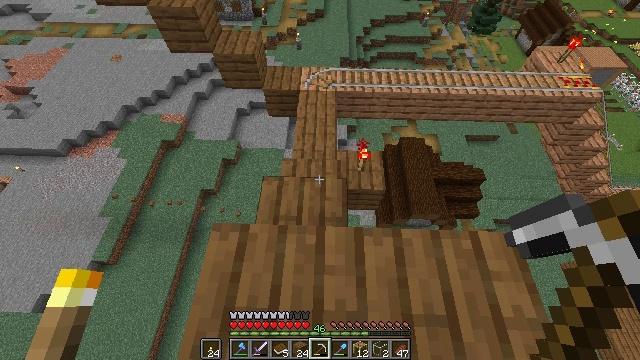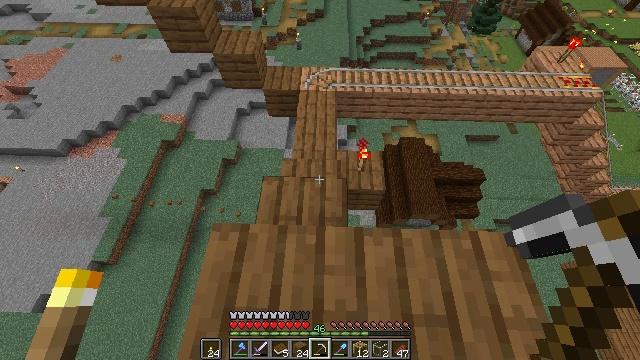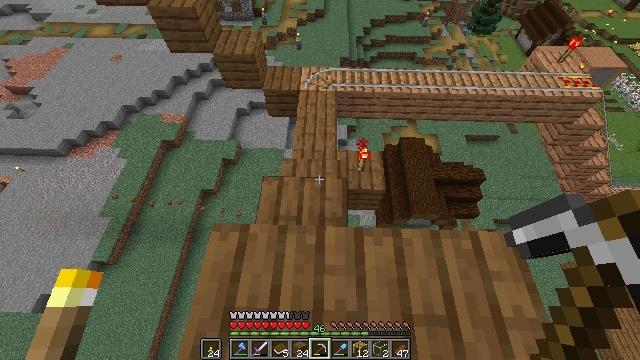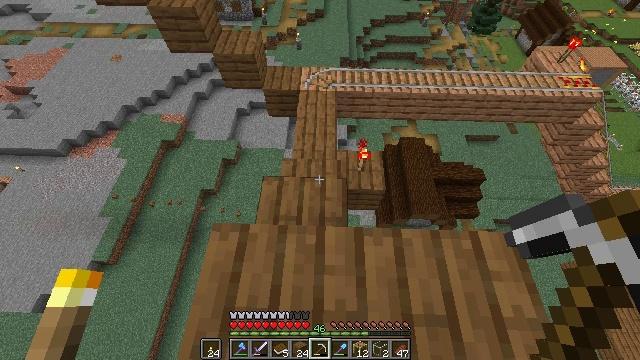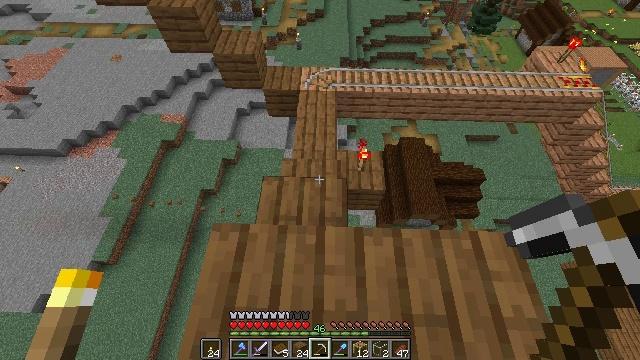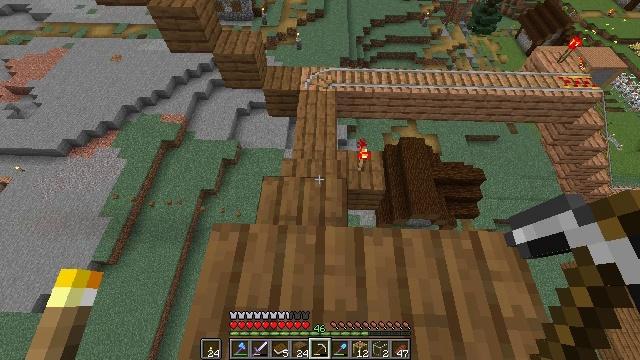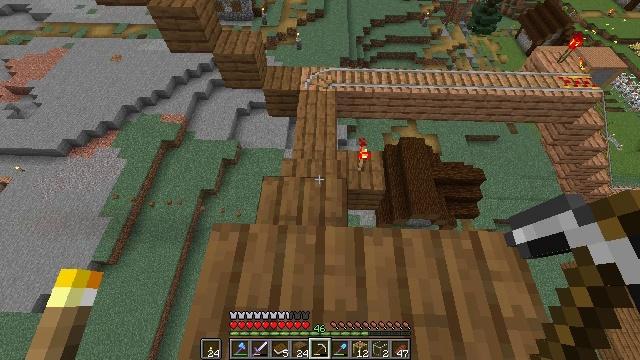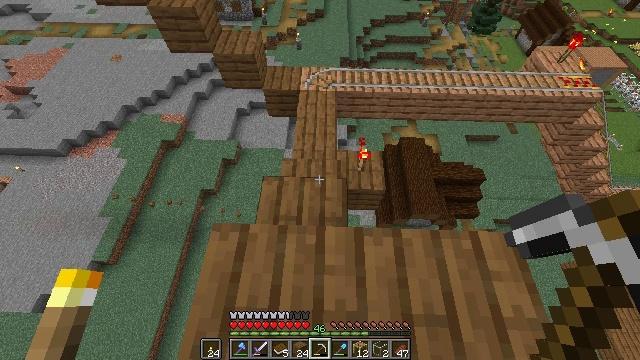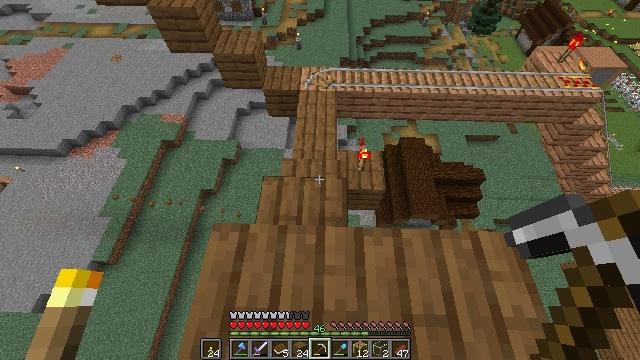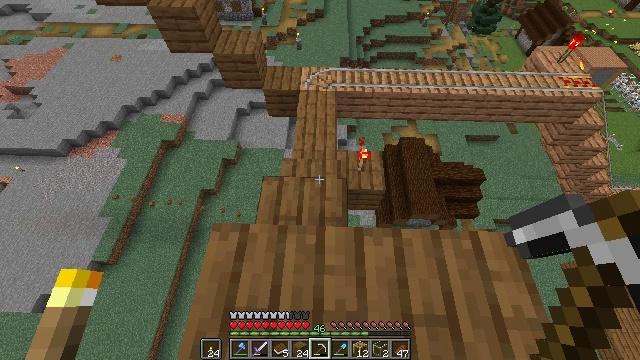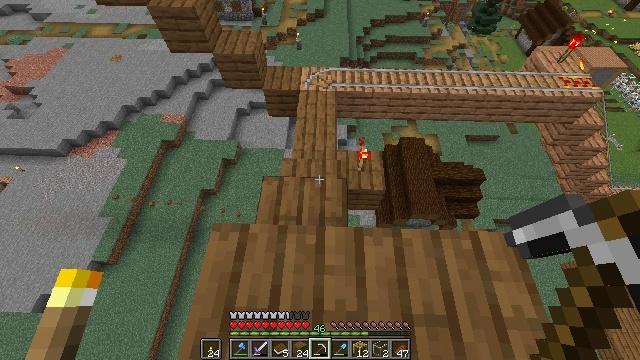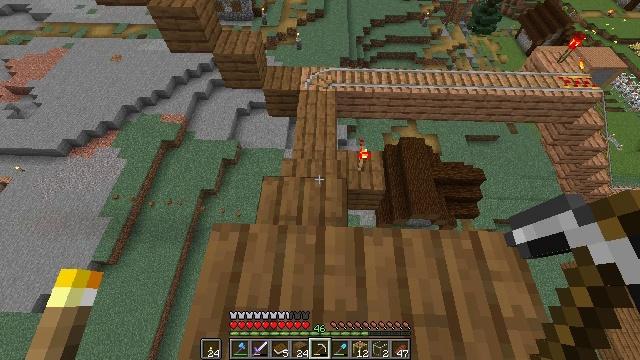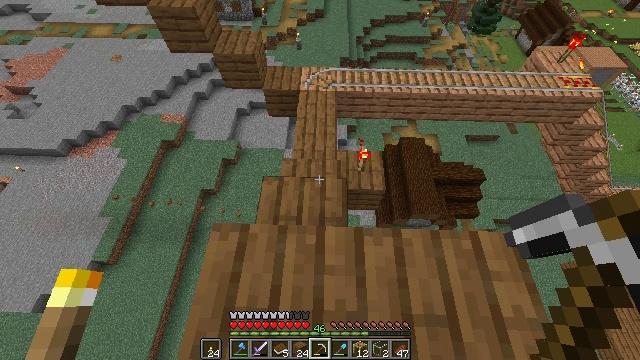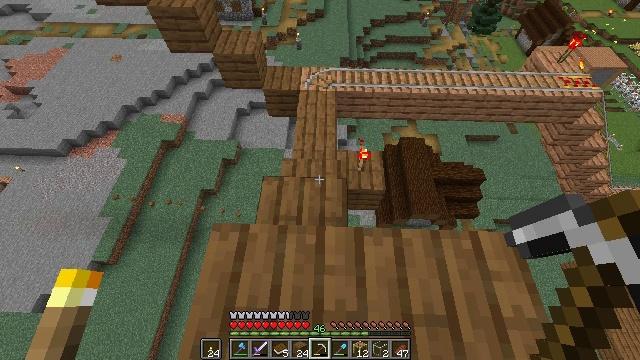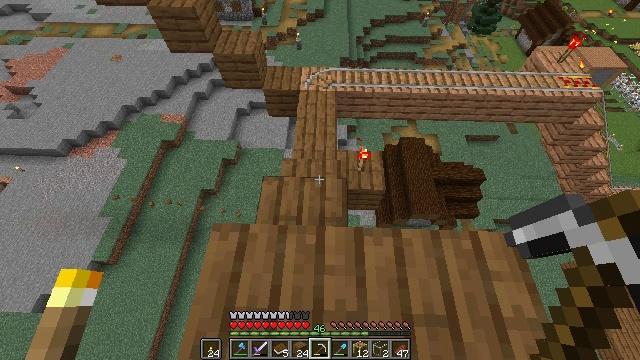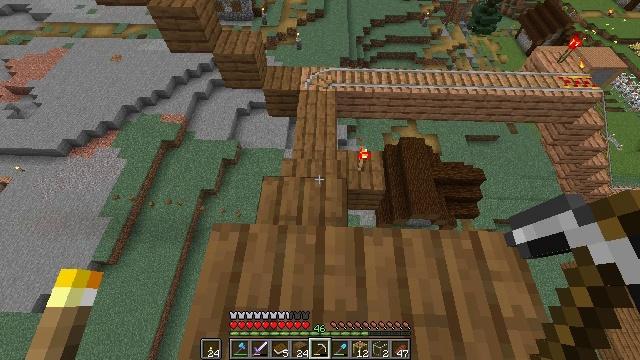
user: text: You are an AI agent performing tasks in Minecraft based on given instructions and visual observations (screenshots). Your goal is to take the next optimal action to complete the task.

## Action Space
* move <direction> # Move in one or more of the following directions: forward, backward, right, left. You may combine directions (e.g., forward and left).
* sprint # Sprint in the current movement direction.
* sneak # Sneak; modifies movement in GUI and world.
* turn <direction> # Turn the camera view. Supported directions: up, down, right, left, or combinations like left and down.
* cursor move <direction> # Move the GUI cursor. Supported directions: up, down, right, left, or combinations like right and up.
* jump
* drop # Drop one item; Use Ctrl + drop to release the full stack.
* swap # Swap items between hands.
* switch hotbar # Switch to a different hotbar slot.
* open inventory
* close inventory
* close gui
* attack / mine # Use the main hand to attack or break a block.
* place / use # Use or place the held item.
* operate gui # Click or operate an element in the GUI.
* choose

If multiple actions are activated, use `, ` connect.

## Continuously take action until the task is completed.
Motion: motion action
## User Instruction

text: Knock off the redstone torch from the wall.
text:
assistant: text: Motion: no_op
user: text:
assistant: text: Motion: no_op
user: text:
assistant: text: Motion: no_op
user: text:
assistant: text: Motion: no_op
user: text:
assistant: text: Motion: no_op
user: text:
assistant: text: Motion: no_op
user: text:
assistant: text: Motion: no_op
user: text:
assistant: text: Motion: no_op
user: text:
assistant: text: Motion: no_op
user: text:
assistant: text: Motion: no_op
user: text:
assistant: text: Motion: no_op
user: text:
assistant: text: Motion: no_op
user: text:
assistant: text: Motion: no_op
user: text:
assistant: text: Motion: no_op
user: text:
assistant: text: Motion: no_op
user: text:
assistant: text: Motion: no_op
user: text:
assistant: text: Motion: no_op
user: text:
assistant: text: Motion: no_op
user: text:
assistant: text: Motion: no_op
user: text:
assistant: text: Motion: no_op
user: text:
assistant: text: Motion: no_op
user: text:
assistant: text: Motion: no_op
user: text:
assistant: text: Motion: no_op
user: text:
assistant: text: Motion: no_op
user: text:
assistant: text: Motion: no_op
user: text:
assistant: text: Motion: no_op
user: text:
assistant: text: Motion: no_op
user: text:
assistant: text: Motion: no_op
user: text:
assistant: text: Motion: no_op
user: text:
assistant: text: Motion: no_op